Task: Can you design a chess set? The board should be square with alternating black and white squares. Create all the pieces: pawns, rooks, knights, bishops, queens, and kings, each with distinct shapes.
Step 529:
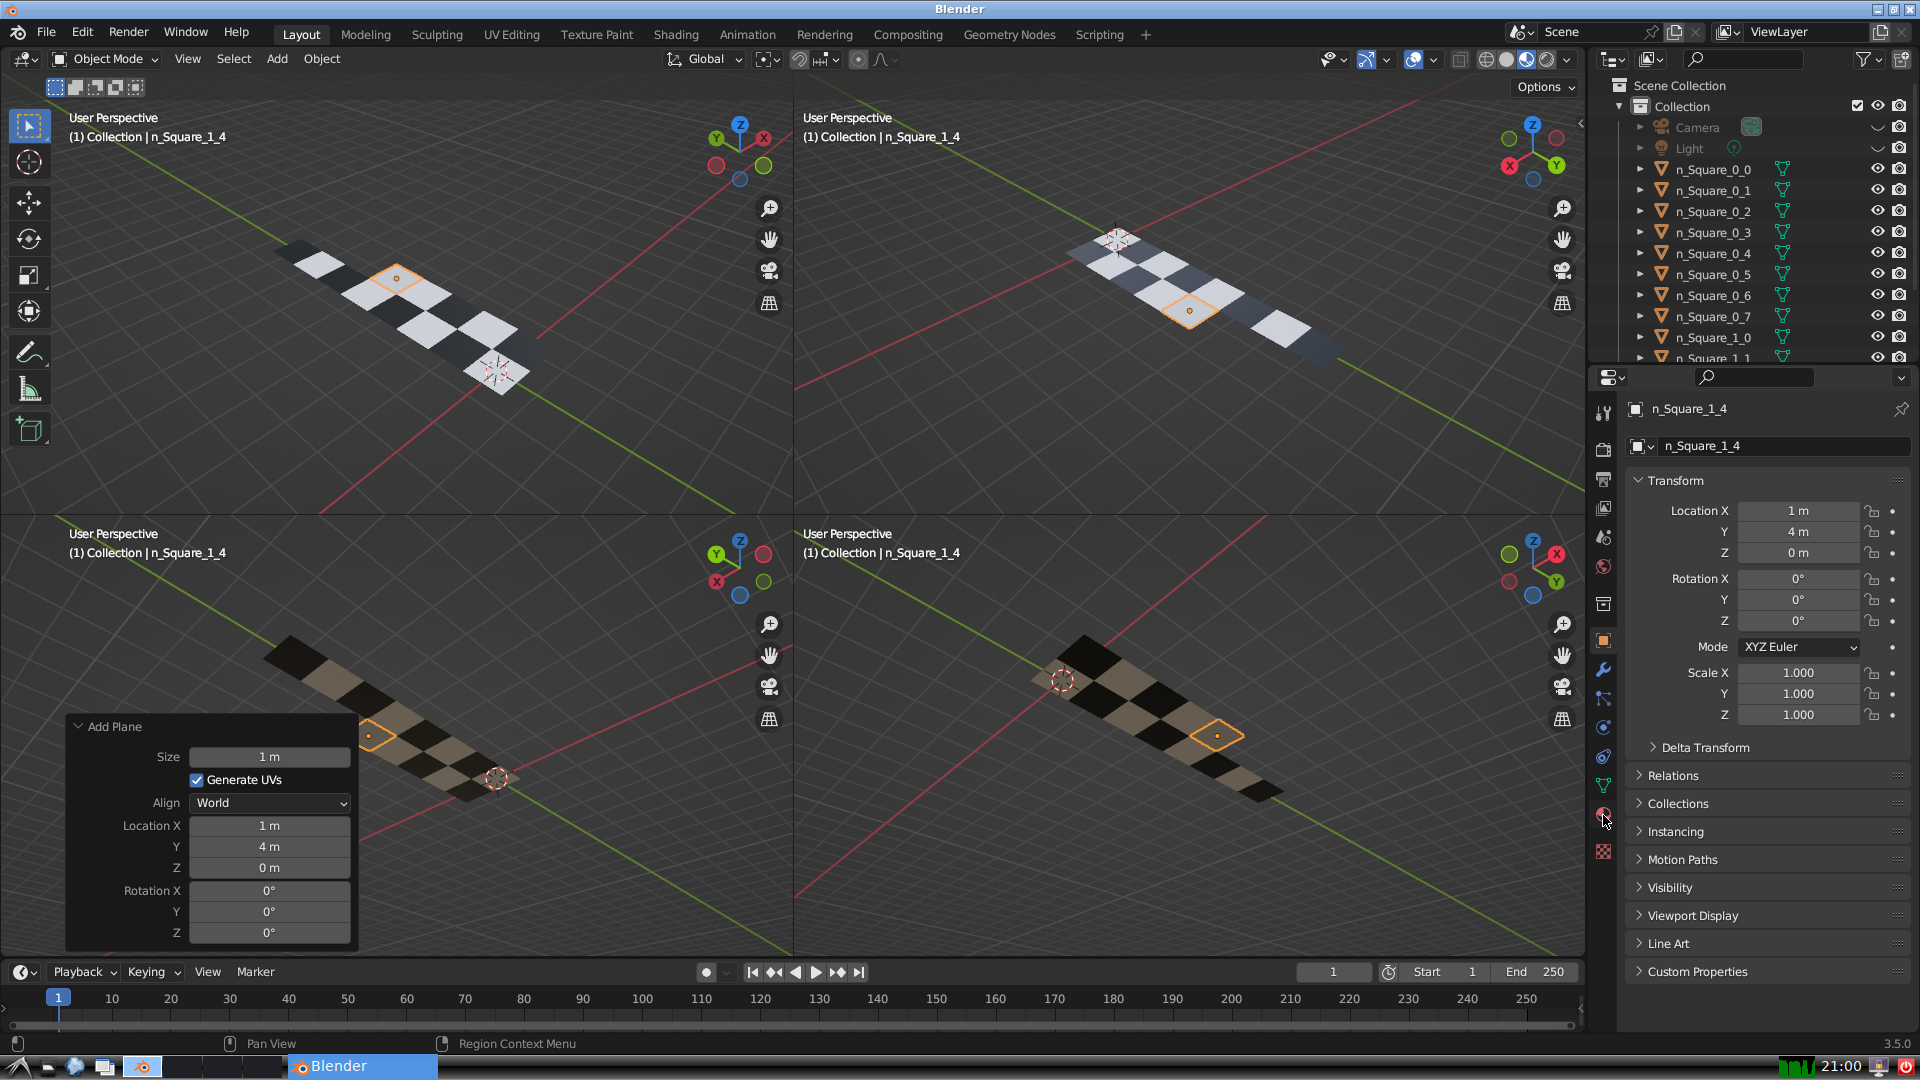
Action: click: no